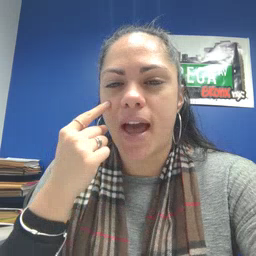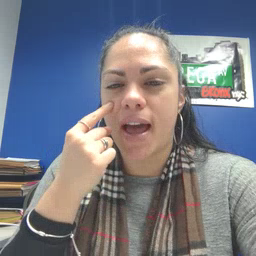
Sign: eye